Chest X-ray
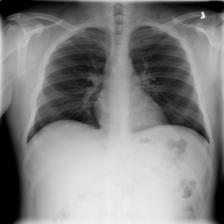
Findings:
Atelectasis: negative
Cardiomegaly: negative
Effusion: negative
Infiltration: negative
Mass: negative
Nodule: negative
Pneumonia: negative
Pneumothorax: negative
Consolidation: negative
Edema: negative
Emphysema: negative
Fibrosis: negative
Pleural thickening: positive
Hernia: negative